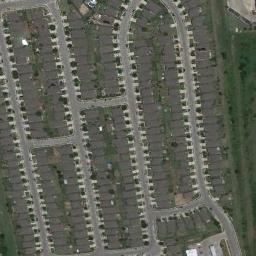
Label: mobile_home_park